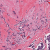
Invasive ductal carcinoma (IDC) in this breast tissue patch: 1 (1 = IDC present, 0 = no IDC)